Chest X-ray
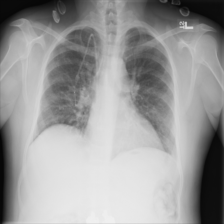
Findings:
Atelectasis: negative
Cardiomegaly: negative
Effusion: negative
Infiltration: negative
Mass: negative
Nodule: negative
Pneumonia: negative
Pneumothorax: negative
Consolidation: negative
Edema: negative
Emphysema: negative
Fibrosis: negative
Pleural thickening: negative
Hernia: negative